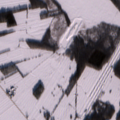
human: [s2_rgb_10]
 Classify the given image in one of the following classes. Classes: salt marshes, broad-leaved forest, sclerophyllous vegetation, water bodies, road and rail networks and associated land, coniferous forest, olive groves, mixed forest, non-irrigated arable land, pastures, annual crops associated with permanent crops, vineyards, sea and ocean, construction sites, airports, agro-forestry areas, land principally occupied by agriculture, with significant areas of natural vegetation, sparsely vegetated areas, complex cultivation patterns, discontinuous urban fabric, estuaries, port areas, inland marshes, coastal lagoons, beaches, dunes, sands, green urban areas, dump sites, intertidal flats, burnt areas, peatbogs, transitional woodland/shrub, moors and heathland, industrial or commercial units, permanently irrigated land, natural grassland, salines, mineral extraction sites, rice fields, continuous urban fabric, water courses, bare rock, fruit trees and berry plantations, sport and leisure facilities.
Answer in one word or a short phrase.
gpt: non-irrigated arable land, pastures, land principally occupied by agriculture, with significant areas of natural vegetation, broad-leaved forest